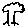
Label: tree